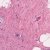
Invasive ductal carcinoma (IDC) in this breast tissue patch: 0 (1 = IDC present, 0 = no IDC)